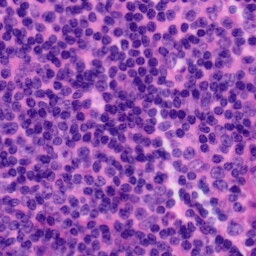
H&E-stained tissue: Tonsil